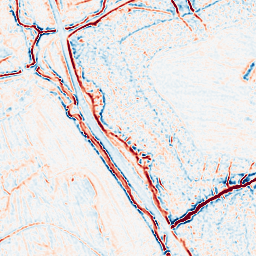
Category: multiscale
Decomposition family: log
Decomposition parameters: sigma: 1
Upsampling method: bspline
Upsampling parameters: scale: 4
Upsampling scale: 4